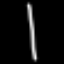
Label: line